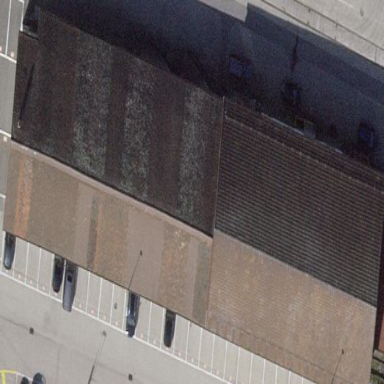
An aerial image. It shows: Warehouse building.